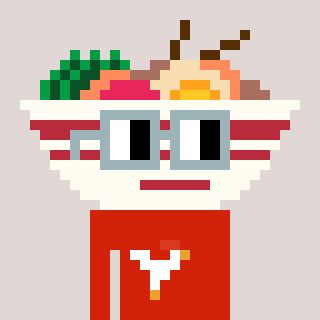
a pixel art character with square dark gray glasses, a noodles-shaped head and a red-colored body on a warm background